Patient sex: F
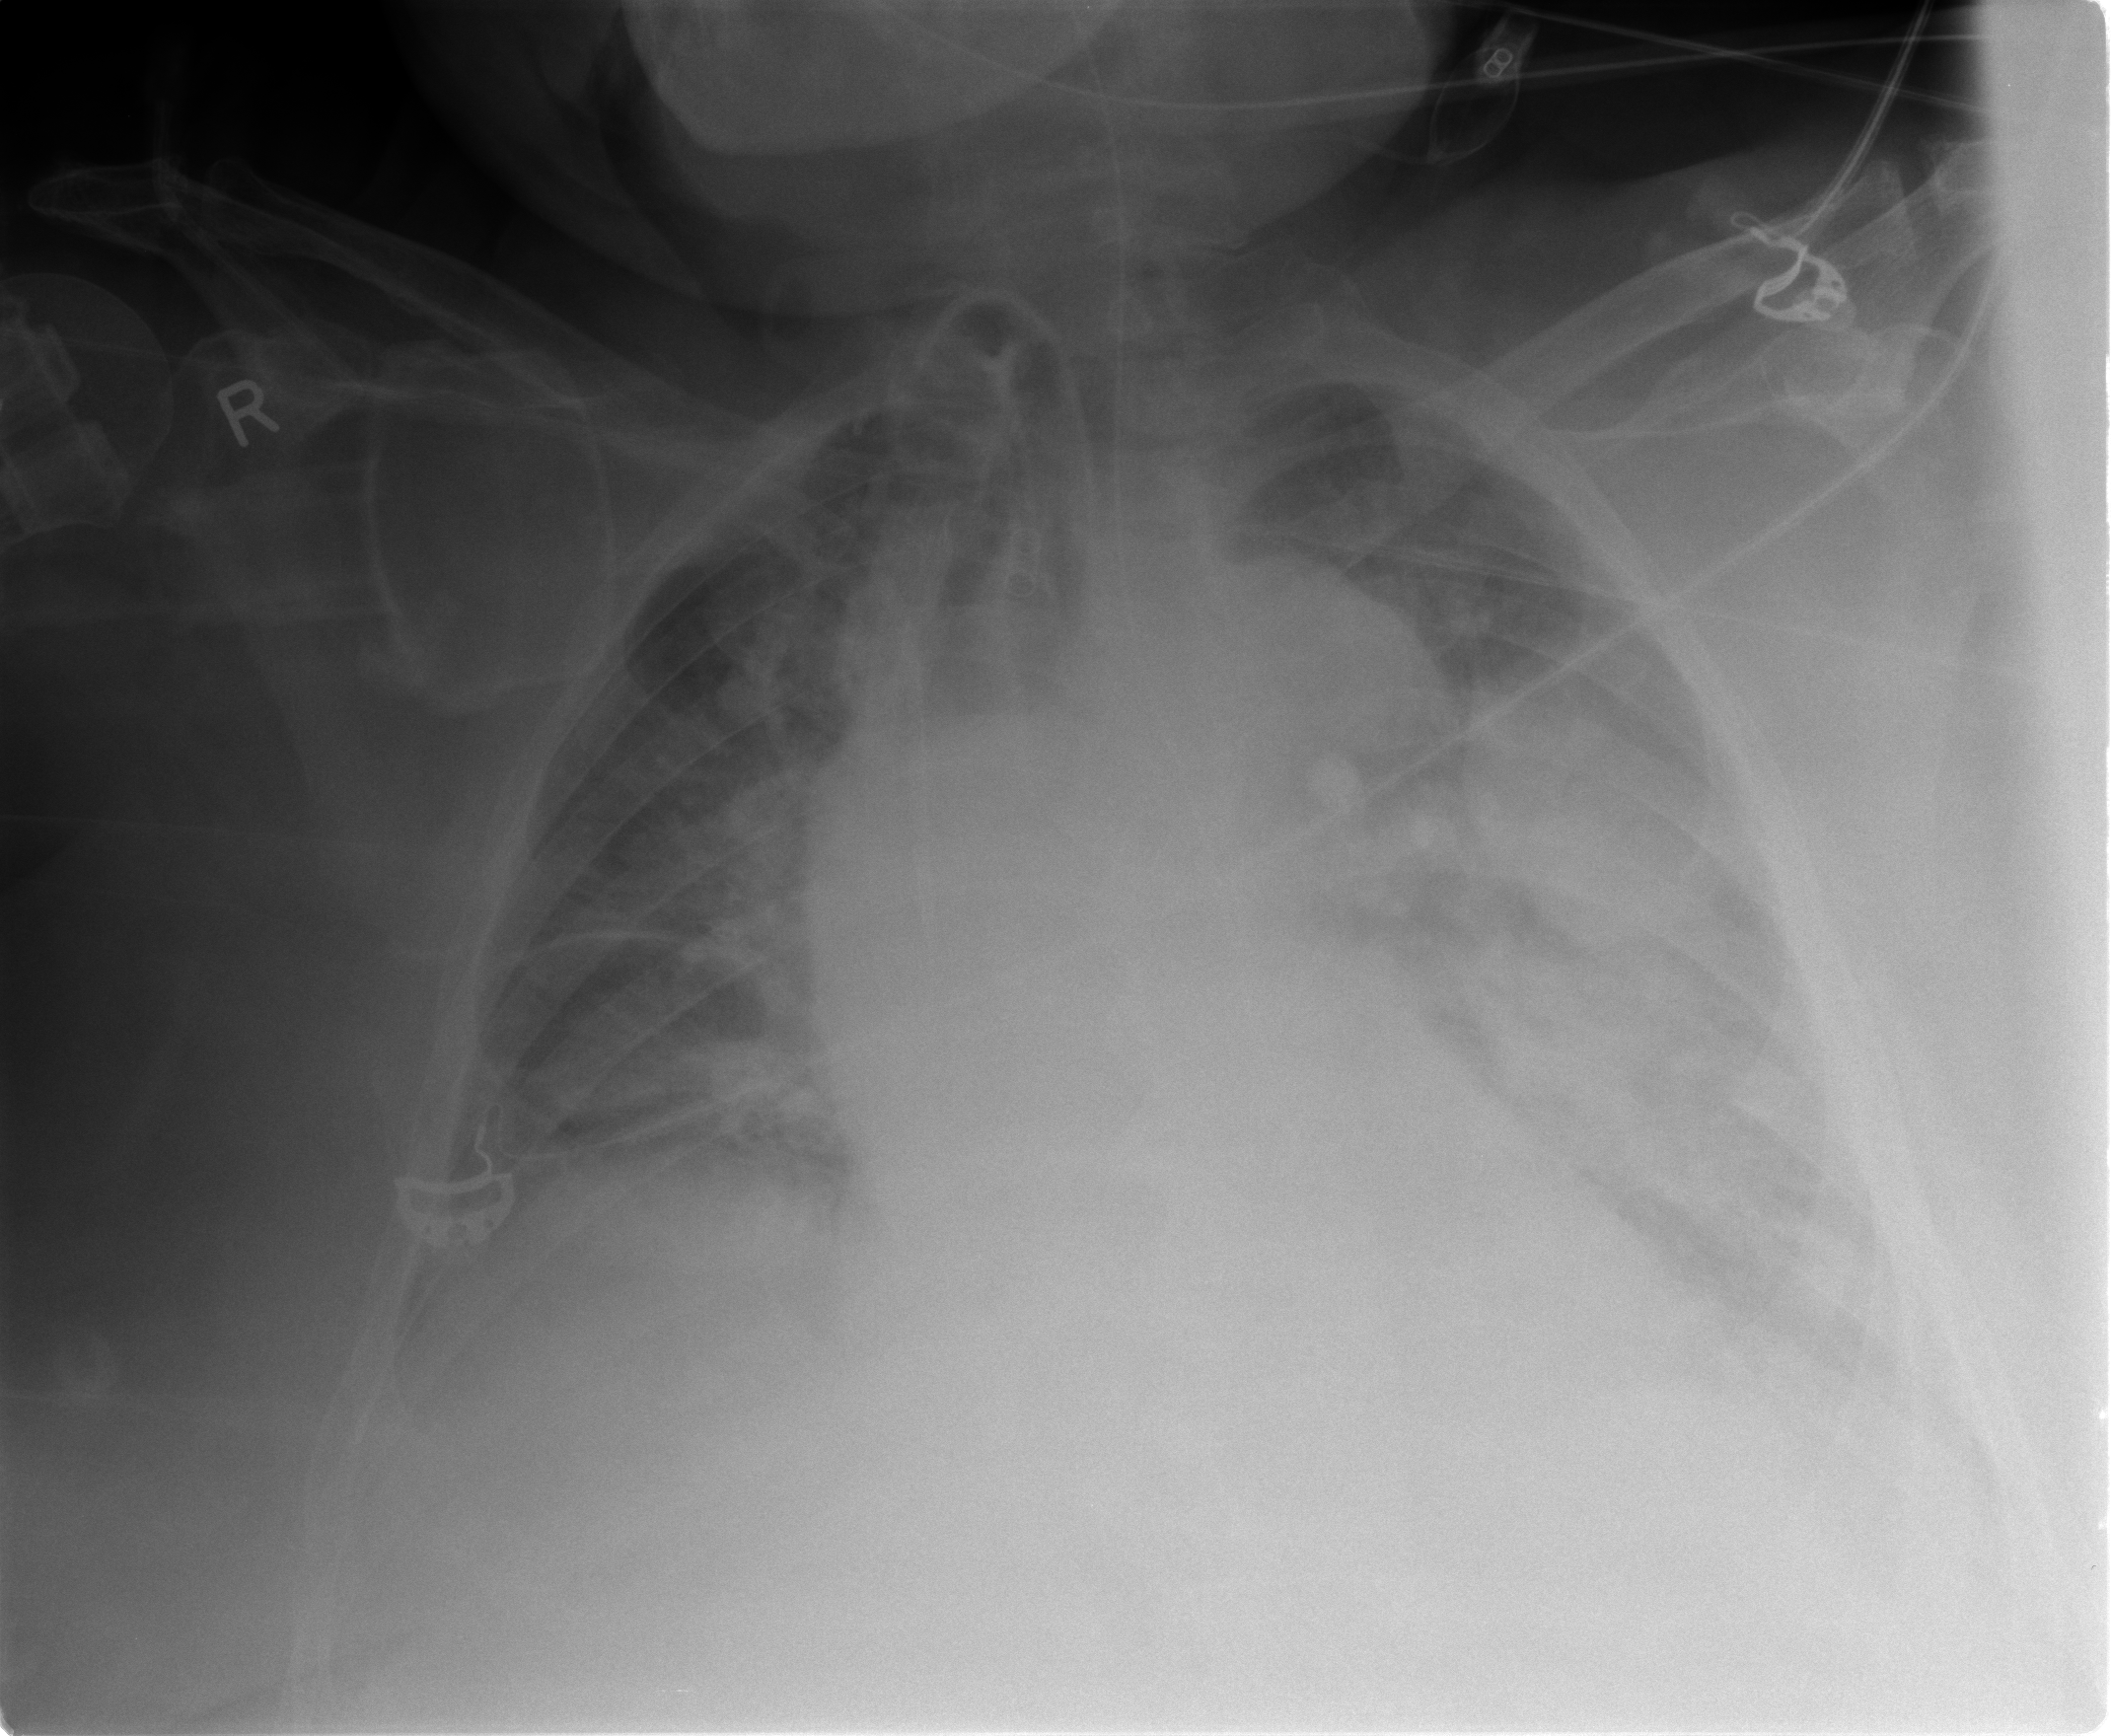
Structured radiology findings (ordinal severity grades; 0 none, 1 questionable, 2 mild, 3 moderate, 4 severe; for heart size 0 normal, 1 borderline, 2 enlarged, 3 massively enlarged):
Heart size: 2
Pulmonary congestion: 2
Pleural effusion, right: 1
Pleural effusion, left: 2
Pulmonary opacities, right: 2
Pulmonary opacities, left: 3
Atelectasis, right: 2
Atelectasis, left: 2